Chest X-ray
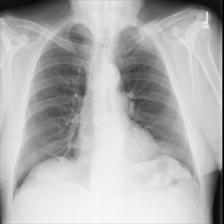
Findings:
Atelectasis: negative
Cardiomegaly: negative
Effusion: negative
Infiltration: negative
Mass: negative
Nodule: negative
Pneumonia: negative
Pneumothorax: negative
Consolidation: negative
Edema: negative
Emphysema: negative
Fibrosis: negative
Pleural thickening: negative
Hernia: negative